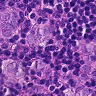
Metastatic tissue present: yes